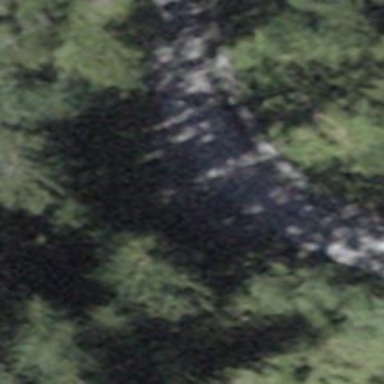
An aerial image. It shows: Unclassified road with gravel surface.